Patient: sex F, age 68
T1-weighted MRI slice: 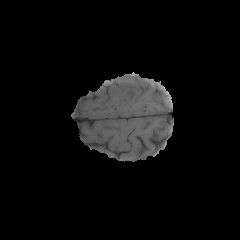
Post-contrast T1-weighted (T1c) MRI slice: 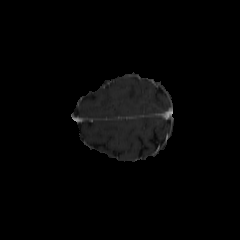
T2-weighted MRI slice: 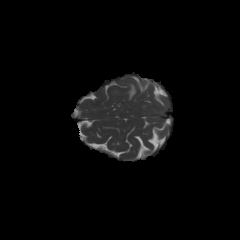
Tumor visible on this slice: yes
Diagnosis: Glioblastoma, IDH-wildtype
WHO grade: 4